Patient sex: F
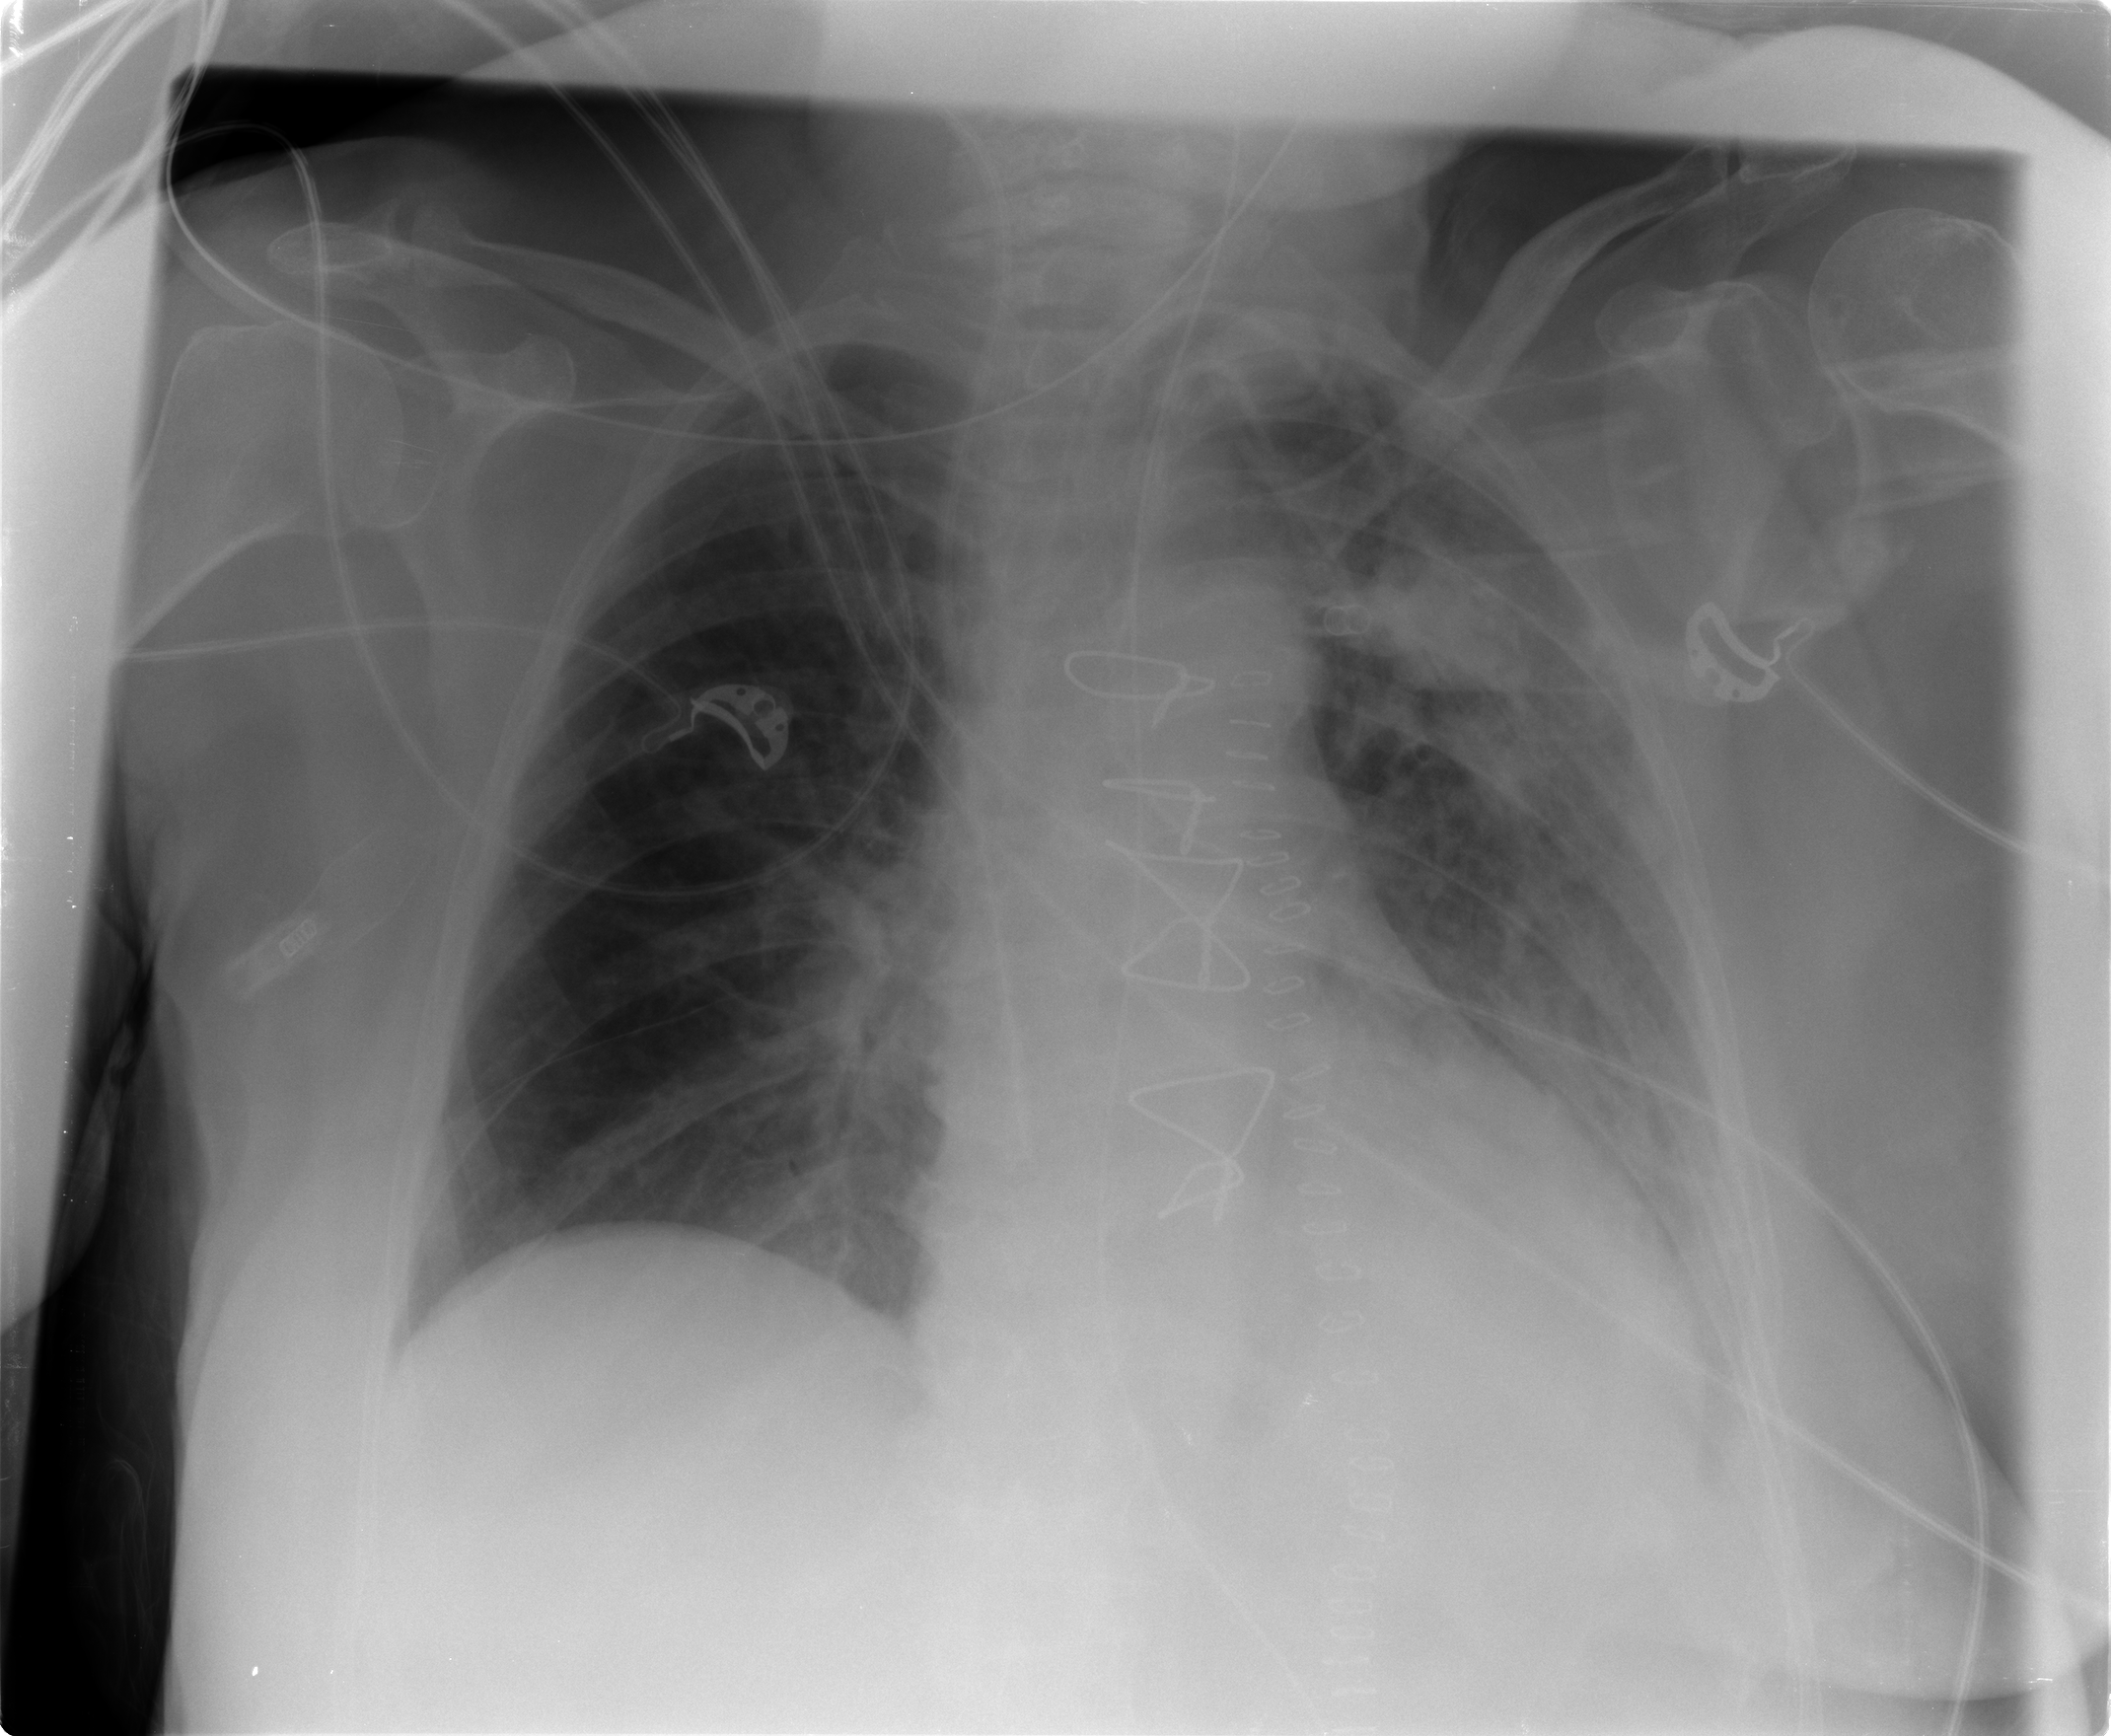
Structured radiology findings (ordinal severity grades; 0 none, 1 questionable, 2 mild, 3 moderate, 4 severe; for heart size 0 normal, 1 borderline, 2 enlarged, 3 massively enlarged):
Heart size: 0
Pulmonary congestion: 2
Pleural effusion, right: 0
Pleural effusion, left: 0
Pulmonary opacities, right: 0
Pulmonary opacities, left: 0
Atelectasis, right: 2
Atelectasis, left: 2